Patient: sex F, age 53
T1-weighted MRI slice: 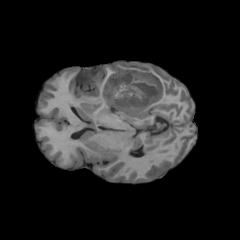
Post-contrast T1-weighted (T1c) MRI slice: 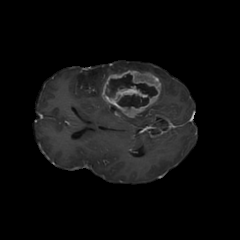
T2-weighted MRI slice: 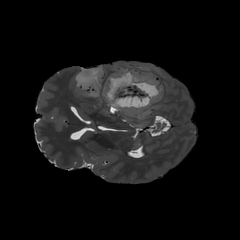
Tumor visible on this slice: yes
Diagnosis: Glioblastoma, IDH-wildtype
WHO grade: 4